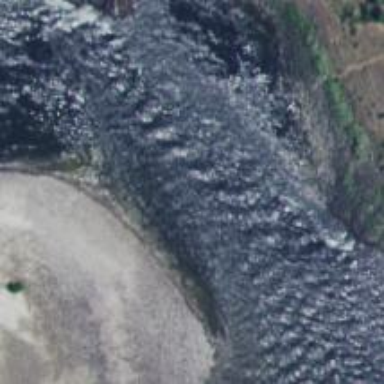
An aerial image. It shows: Rapids in the waterway with whitewater.